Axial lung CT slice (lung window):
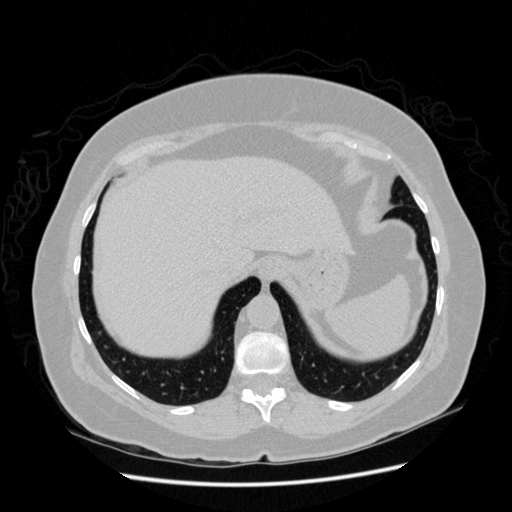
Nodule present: no